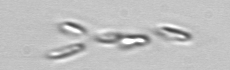
Label: Dinobryon